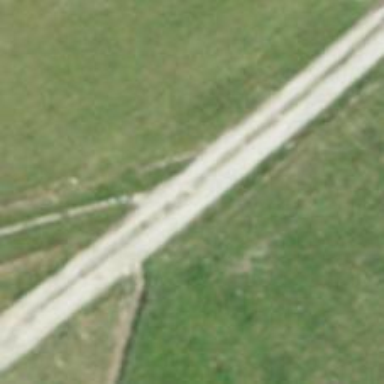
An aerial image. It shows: Driveway with grass surface.